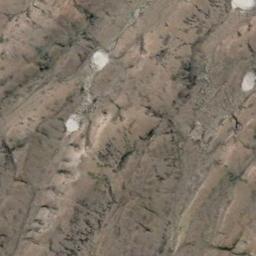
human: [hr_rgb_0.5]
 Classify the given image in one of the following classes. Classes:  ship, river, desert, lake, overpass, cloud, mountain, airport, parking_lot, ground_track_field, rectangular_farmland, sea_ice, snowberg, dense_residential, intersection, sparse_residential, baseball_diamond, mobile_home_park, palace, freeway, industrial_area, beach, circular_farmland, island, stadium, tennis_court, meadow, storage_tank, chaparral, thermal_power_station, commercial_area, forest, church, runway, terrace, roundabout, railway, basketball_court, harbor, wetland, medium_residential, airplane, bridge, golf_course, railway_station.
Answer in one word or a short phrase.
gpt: desert